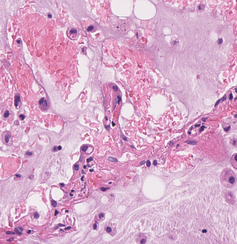
Tumor epithelial tissue: no
Tumor-associated stroma tissue: no
Normal tissue: yes